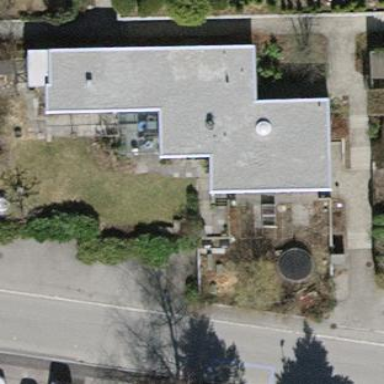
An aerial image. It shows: Building.